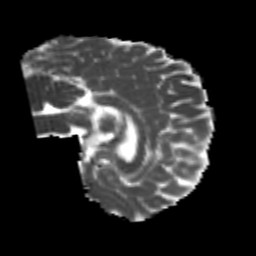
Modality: MD
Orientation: sagittal
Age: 25
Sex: male
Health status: healthy
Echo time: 0.074 s